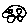
Label: car